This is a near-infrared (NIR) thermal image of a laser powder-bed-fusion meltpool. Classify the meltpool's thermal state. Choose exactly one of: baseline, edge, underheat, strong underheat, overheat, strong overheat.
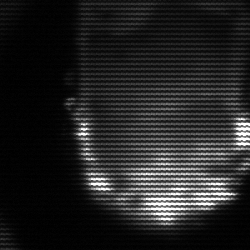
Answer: baseline